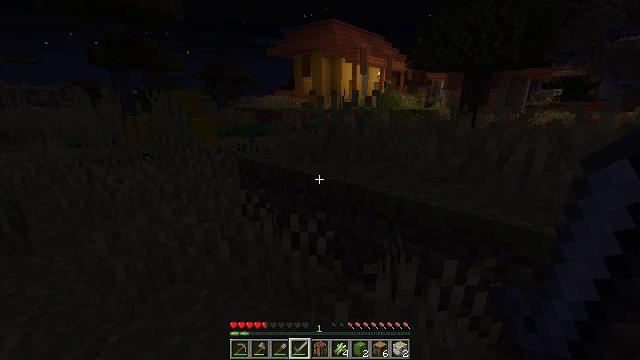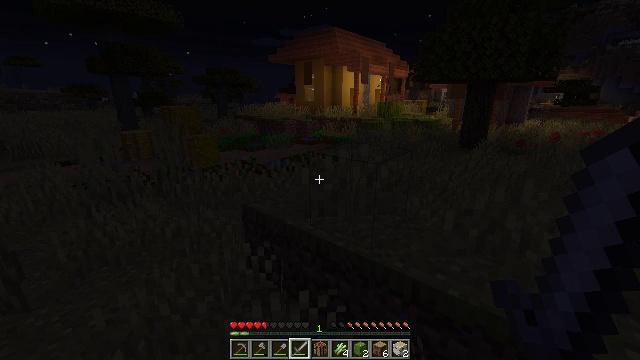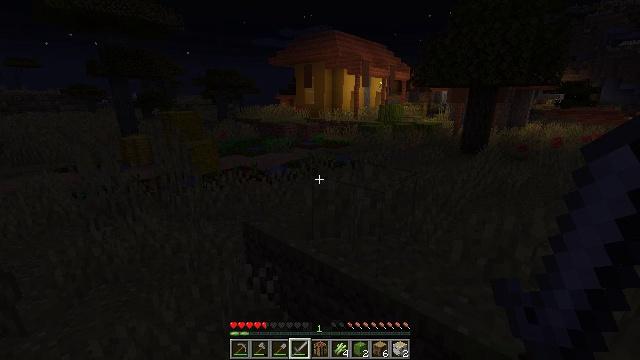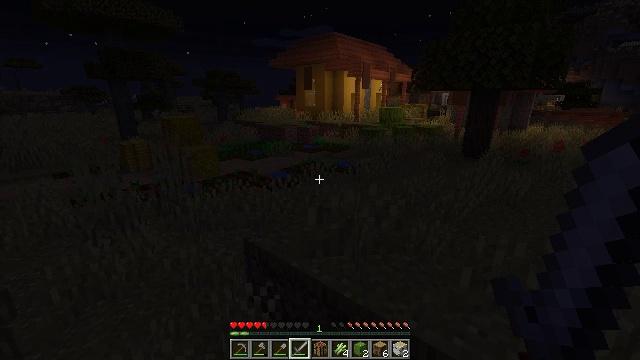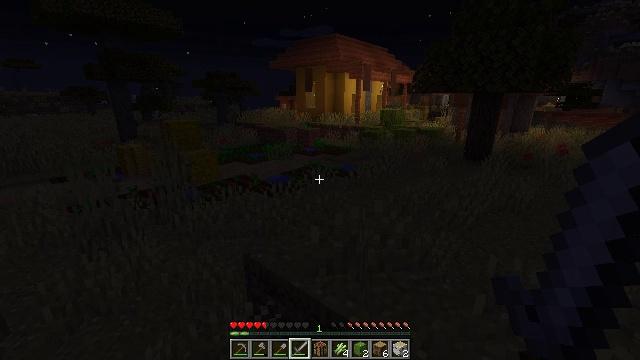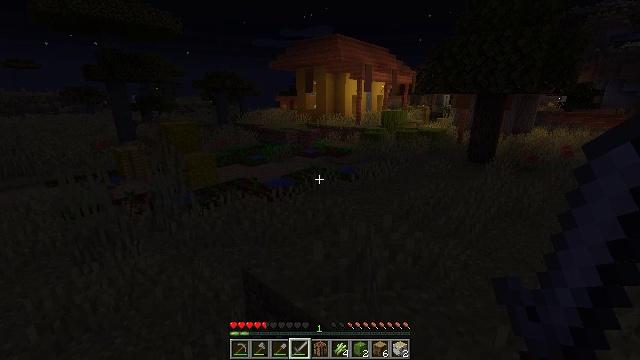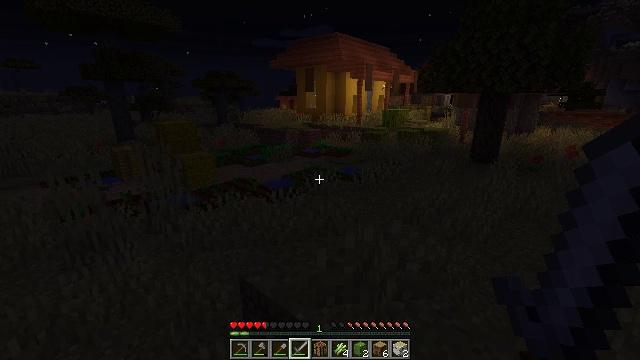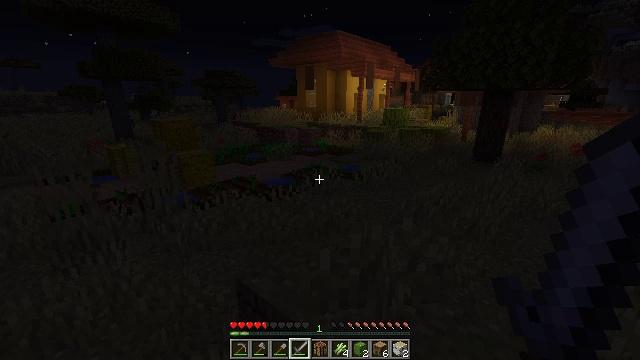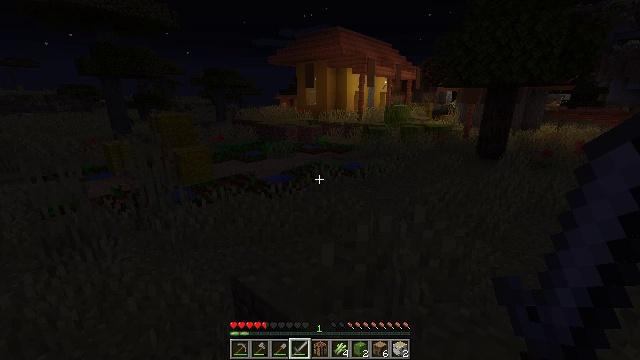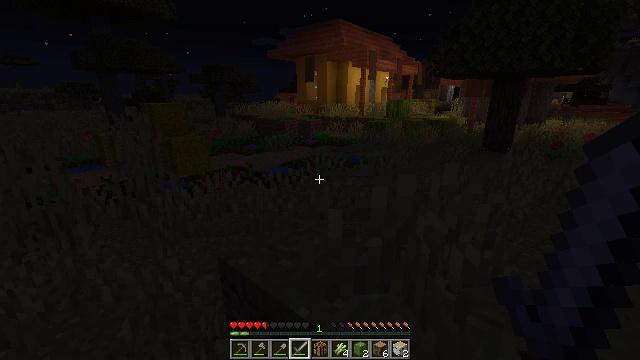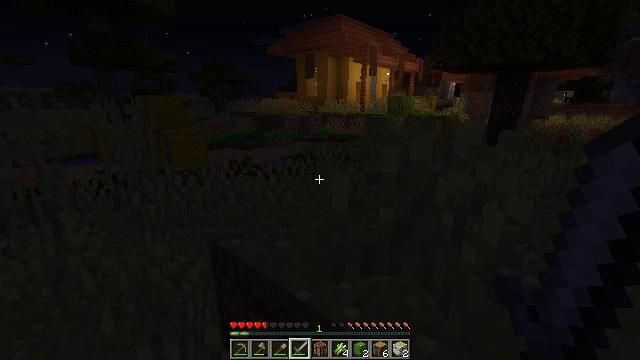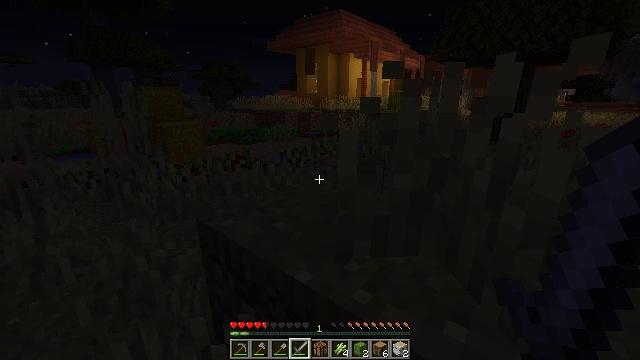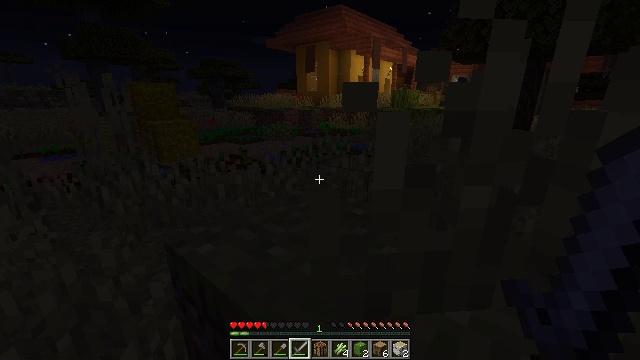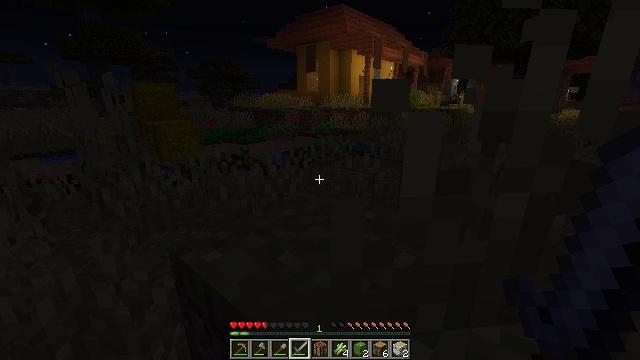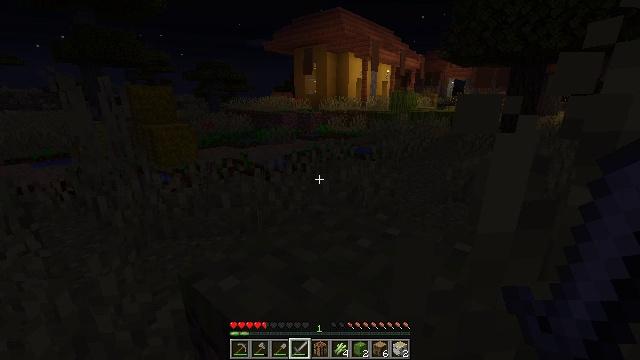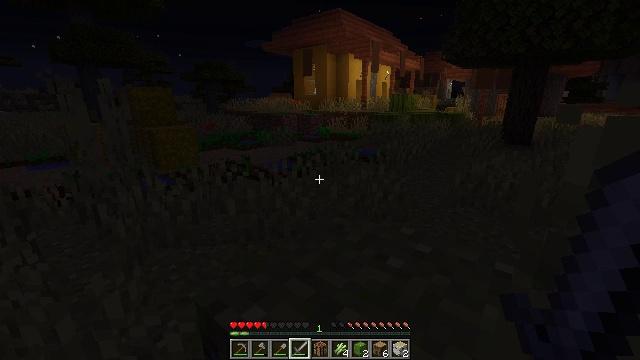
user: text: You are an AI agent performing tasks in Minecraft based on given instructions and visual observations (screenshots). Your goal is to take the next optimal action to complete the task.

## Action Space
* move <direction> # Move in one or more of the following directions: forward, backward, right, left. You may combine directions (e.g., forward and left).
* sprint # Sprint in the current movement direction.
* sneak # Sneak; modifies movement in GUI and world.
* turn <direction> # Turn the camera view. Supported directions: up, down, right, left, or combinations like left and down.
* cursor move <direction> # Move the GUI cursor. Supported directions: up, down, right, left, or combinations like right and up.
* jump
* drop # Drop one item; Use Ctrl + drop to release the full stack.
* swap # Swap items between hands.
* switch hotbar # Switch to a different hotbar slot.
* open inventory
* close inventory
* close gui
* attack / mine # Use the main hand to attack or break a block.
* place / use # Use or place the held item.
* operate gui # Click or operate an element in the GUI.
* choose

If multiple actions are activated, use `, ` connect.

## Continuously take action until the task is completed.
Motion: motion action
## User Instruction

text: Collect the acacia door for reuse.
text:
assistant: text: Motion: move forward
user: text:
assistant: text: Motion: move forward
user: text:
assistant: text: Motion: move forward
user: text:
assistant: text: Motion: move forward, jump
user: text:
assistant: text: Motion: move forward, jump
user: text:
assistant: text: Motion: move forward, jump
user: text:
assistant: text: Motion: move forward, jump
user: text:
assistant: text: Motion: move forward
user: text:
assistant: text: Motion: move forward
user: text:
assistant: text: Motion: move forward
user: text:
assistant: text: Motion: move forward
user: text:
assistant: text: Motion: move forward
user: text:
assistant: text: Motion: move forward
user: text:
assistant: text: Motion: move forward and move left
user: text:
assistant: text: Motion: move forward and move left
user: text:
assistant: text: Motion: move forward and move left, turn right
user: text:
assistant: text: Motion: move forward and move left, turn right
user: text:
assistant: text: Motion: move forward and move left, turn right
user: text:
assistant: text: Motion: move forward and move left
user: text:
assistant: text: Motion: move forward and move left
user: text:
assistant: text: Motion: move forward and move left
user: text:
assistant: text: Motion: move forward and move left
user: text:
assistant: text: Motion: move forward and move left
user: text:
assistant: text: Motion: move forward
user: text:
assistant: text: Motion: move forward
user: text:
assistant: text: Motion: move forward
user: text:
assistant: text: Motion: move forward
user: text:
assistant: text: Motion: move forward
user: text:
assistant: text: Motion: move forward
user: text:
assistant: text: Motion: move forward